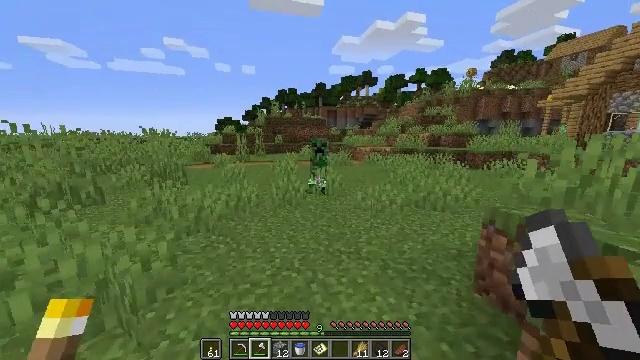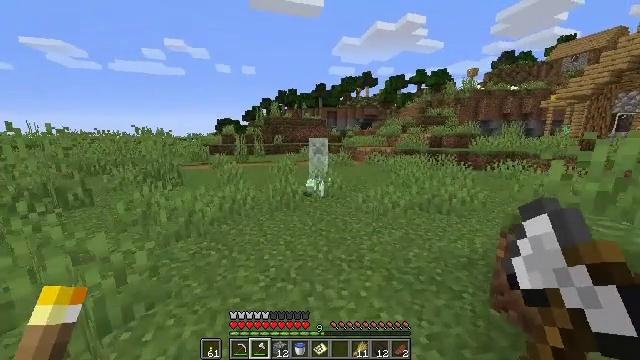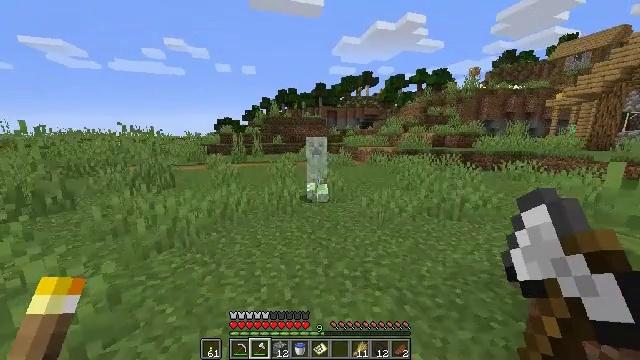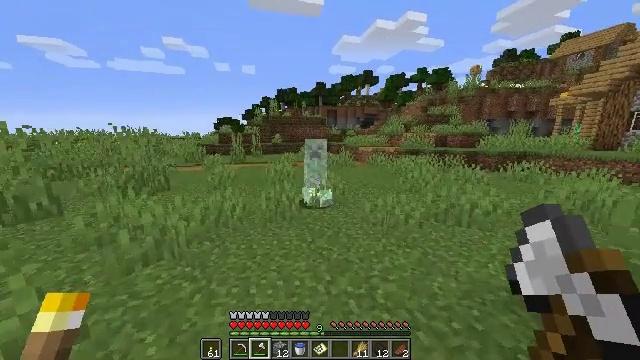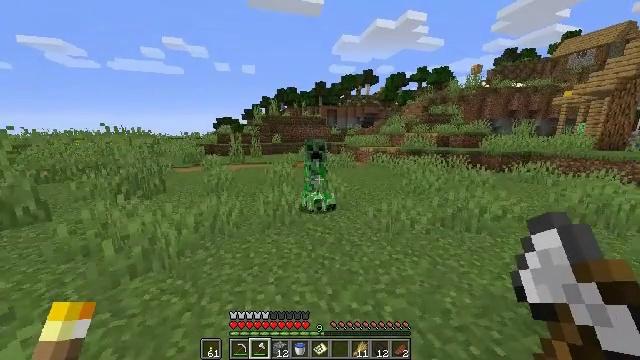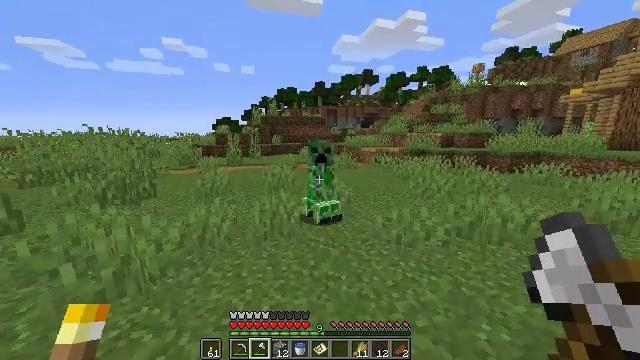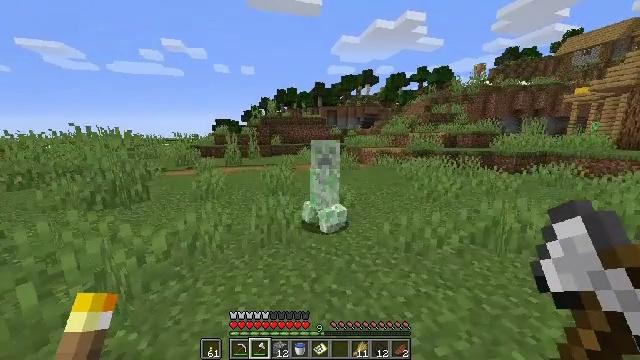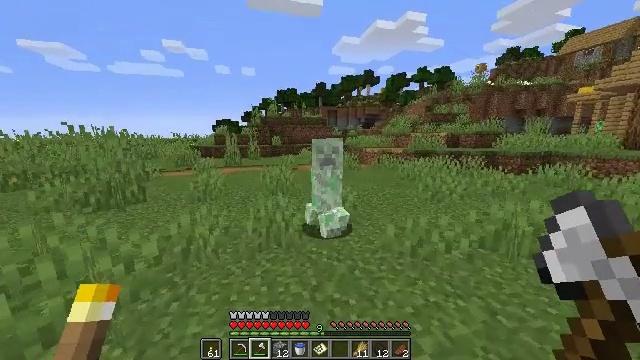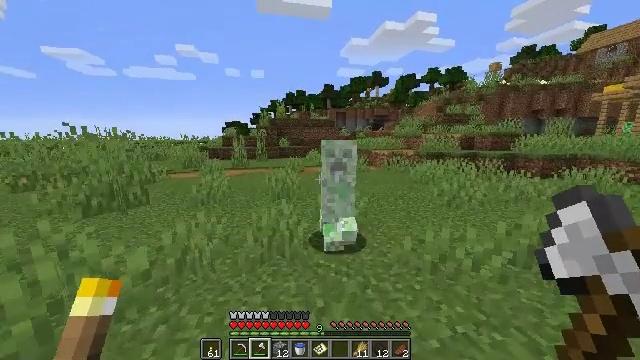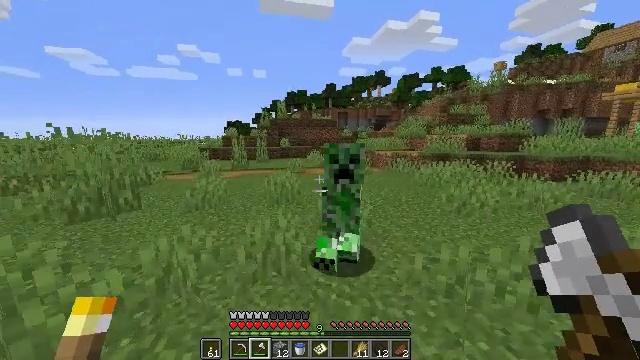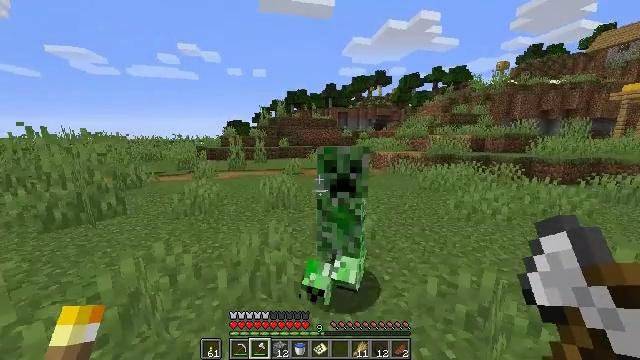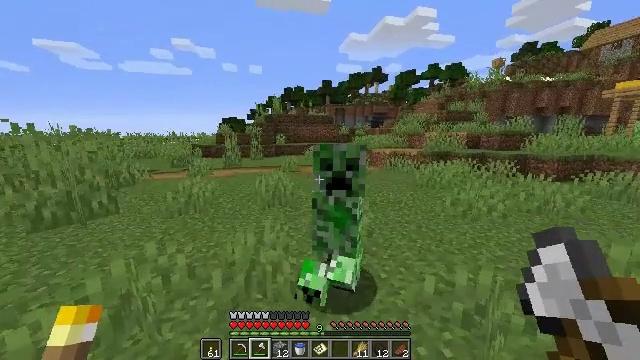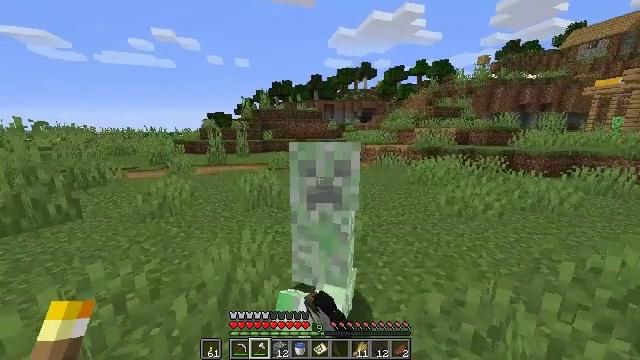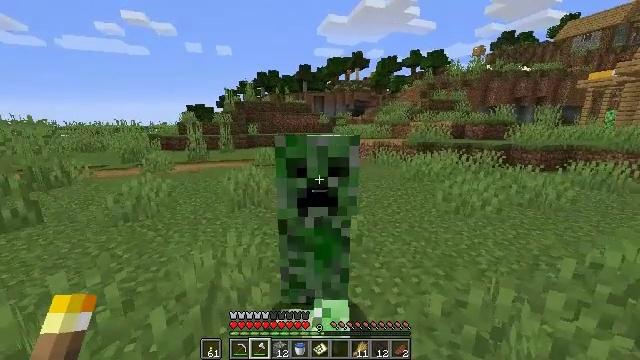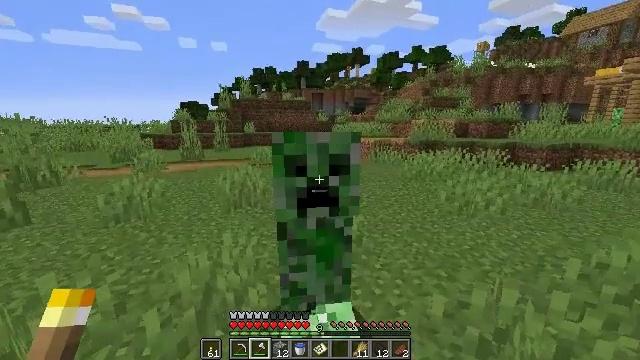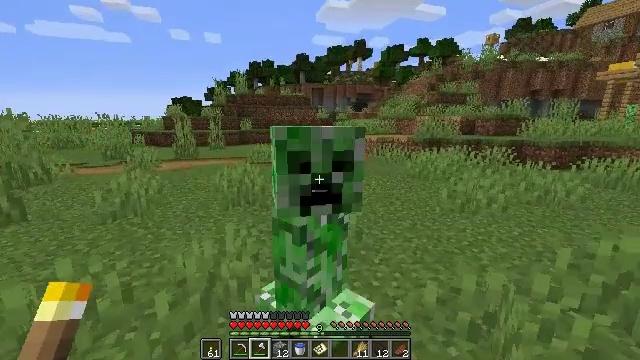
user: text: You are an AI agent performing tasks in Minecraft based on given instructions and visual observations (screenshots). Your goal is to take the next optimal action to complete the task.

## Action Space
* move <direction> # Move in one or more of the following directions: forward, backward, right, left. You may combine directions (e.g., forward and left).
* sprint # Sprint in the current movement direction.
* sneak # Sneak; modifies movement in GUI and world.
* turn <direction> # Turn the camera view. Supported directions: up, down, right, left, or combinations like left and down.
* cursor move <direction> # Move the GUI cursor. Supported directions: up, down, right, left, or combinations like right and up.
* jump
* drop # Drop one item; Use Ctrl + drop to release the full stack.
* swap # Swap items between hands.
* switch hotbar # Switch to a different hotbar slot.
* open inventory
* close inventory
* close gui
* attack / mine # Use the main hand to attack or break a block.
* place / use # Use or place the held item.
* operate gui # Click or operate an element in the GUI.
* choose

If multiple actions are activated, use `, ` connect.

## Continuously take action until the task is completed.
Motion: motion action
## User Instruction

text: Combat the creeper.
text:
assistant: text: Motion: move forward, sprint
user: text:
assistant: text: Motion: move forward, sprint
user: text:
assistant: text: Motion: move forward, sprint
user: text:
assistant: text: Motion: move forward, sprint
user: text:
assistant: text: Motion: move forward, sprint
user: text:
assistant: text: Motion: move forward
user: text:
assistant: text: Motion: move forward
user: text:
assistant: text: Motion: move forward, turn left
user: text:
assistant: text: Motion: move forward
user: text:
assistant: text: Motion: move forward
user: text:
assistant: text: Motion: move forward, attack / mine
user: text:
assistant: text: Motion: turn right and down, attack / mine
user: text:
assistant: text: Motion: move back, turn right, attack / mine
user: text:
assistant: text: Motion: move back
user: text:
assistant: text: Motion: move back
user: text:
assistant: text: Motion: no_op